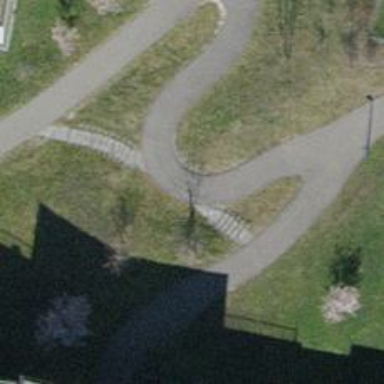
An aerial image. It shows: Set of steps on the road.